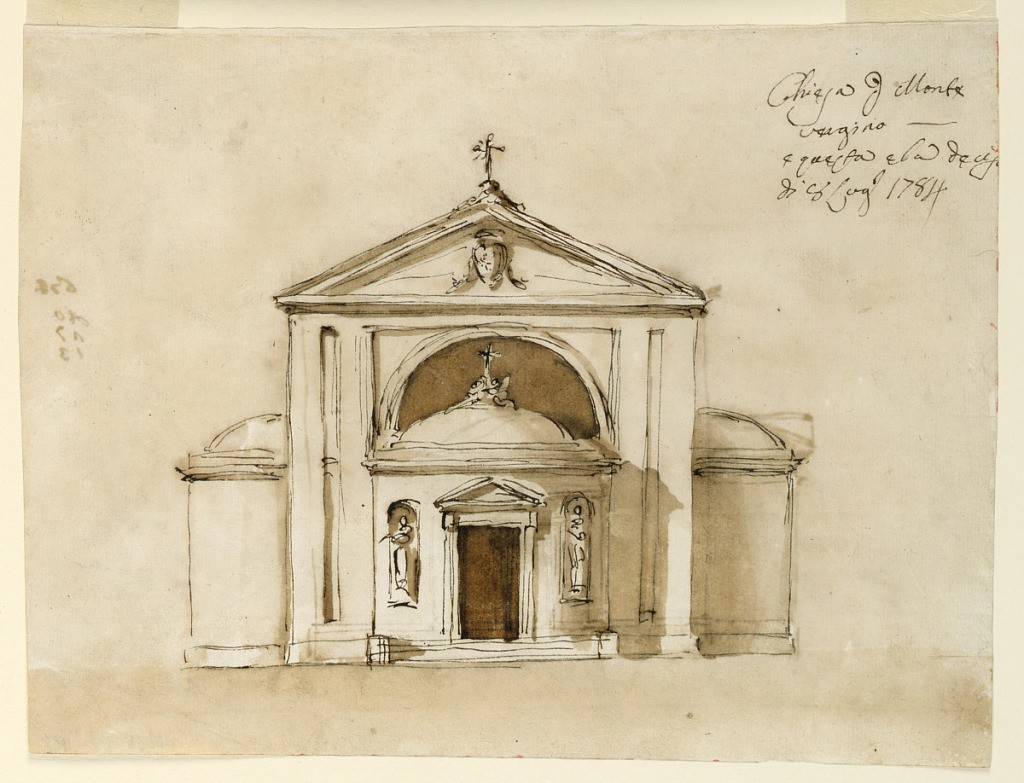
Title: Elevation of a Church for Monte Vergine
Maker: Giuseppe Barberi, Italian, 1746–1809
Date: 1784
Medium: Pen and brown ink, brush and brown wash, red ink on off-white laid paper
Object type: Drawing
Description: Steps lead to the door in an apse which is flanked by statues in niches. Two angels crouch beside a cross on top of the dome and before a half-circular window. Triangular pediment with an escutcheon inside, and a cross on top. Apse laterally. Recto: variation of the design on obverse. Unfinished.